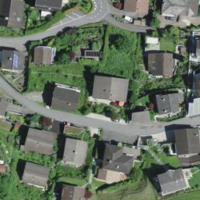
EUNIS habitat code: 54
Species observed at this site:
Epilobium hirsutum